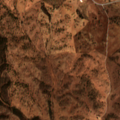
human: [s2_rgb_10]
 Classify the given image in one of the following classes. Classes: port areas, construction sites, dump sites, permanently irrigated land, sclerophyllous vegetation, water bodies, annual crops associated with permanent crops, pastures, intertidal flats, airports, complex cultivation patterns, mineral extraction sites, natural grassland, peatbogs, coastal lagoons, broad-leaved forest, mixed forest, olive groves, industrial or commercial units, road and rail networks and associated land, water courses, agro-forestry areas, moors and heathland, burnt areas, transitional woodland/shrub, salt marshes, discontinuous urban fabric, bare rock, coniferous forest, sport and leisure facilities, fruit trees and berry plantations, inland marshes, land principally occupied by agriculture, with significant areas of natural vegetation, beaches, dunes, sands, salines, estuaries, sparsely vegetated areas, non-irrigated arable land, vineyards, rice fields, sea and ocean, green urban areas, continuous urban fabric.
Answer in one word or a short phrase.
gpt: non-irrigated arable land, pastures, agro-forestry areas, broad-leaved forest, transitional woodland/shrub